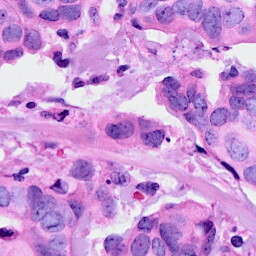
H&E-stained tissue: Breast